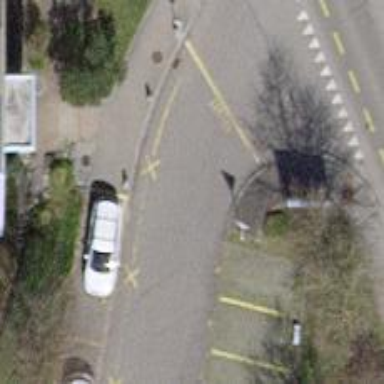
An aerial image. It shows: Unmarked crossing on asphalt footway.